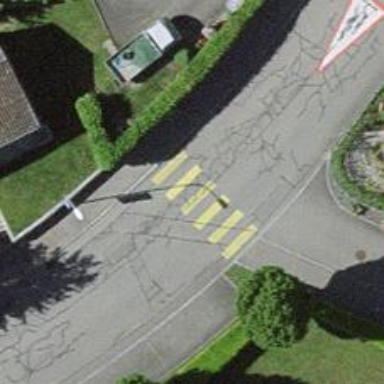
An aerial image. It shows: Zebra crossing on the road.